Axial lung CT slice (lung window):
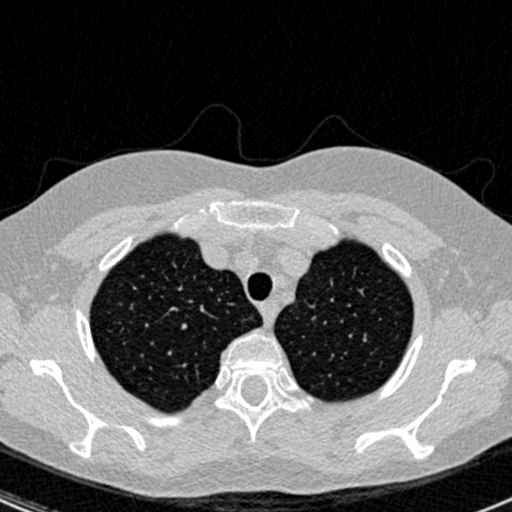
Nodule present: no